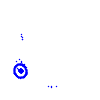
Particle: electron